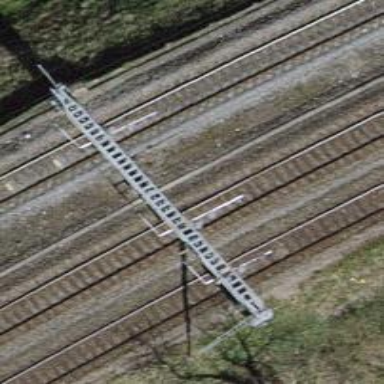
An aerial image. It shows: Railway signal.